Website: bh-photo
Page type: address-validator
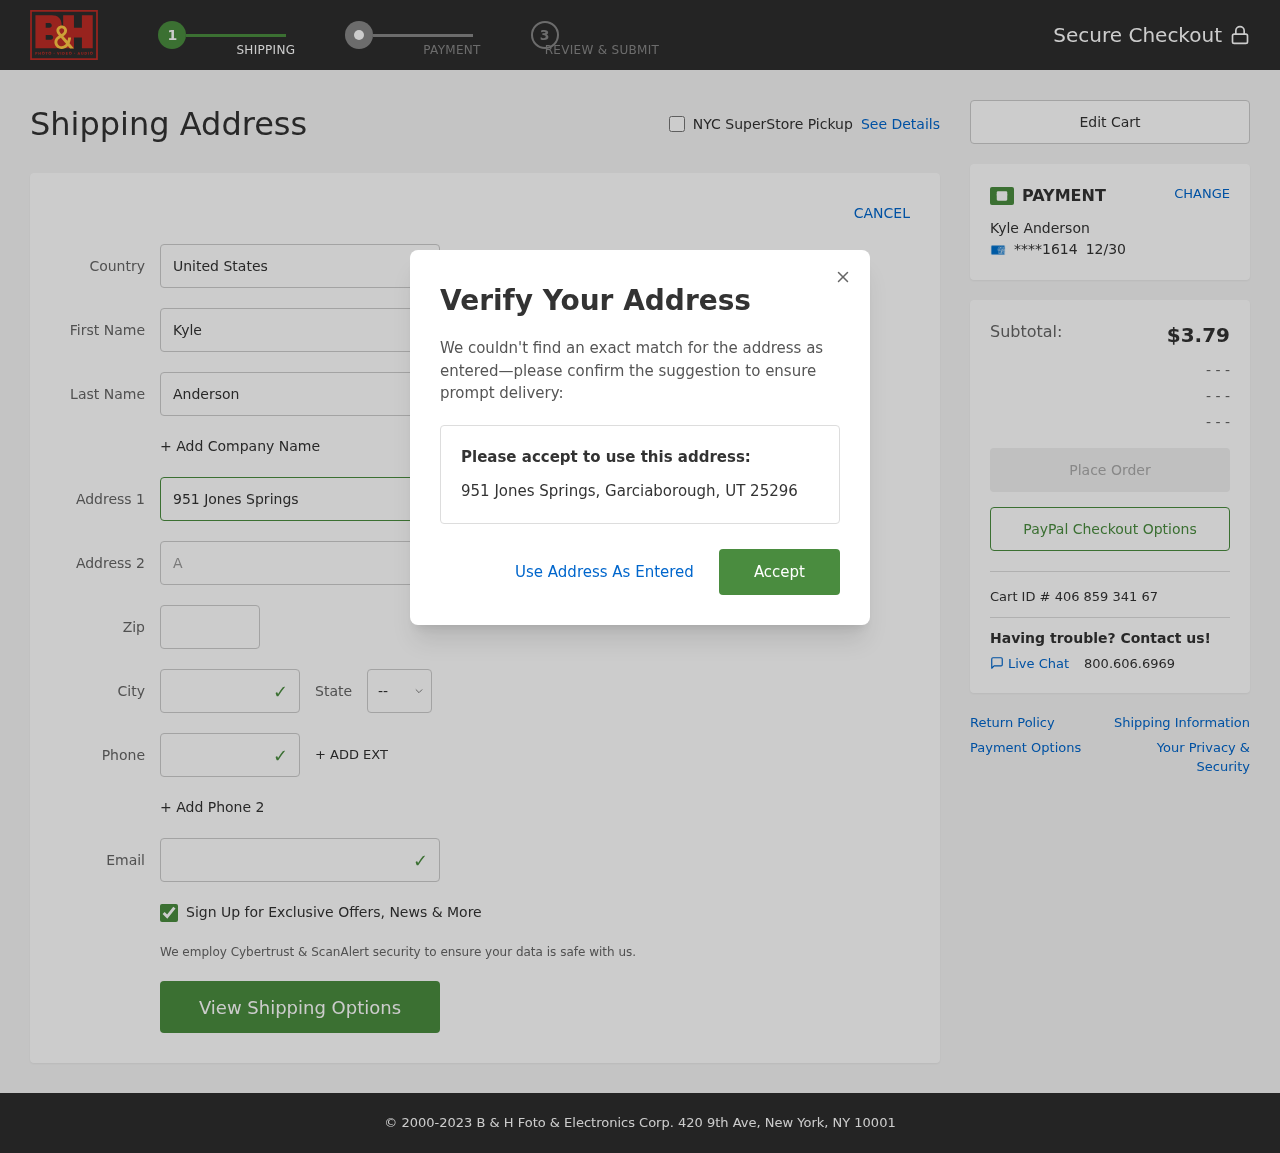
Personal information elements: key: PII_CARD_EXPIRY
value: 12/30
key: PII_CARD_LAST4
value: ****1614
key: PII_CITY
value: Garciaborough
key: PII_COUNTRY
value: United States
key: PII_EMAIL
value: kyle_anderson@yahoo.com
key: PII_FIRSTNAME
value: Kyle
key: PII_FULLNAME
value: Kyle Anderson
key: PII_LASTNAME
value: Anderson
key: PII_PHONE
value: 3448640037
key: PII_POSTCODE
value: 25296
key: PII_STATE_ABBR
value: UT
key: PII_STREET
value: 951 Jones Springs
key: PII_STREET2
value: Apt. 930
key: PII_CITY_STATE_ZIP
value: Garciaborough, UT 25296
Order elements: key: ORDER_SUBTOTAL
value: $3.79
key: ORDER_ID
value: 406 859 341 67